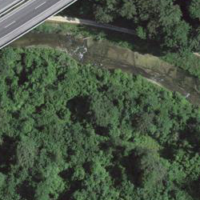
EUNIS habitat code: 57
Species observed at this site:
Corylus avellana
Saponaria ocymoides